Aerial crown-view tile of a tropical tree (Barro Colorado Island, Panama), acquired 20250616:
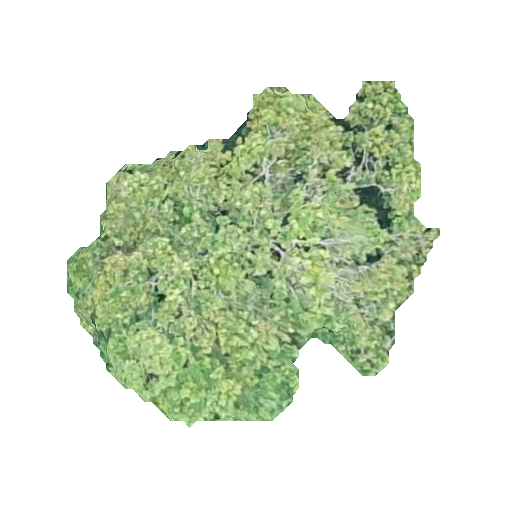
Species: Simarouba amara
GBIF accepted scientific name: Simarouba amara
Crown area: 123.538 m²